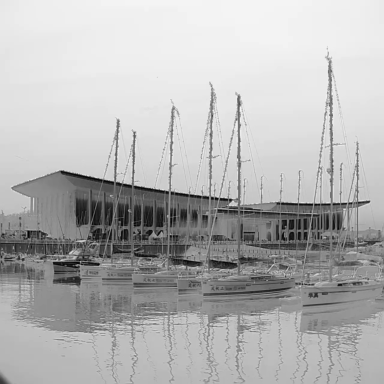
There are seven objects shown in the infrared image, including six sailboats, and a canoe.